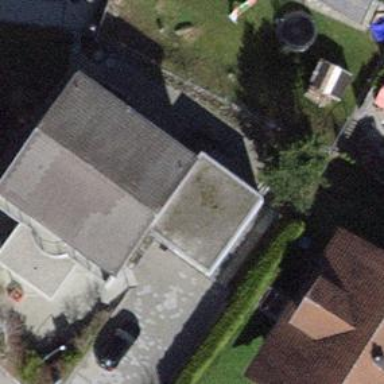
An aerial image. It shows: Garage.